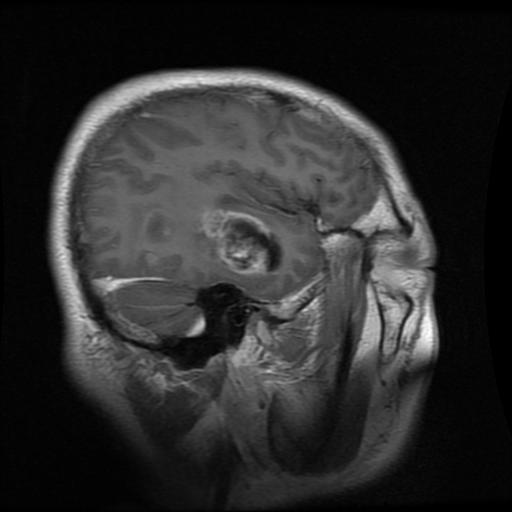
Label: glioma